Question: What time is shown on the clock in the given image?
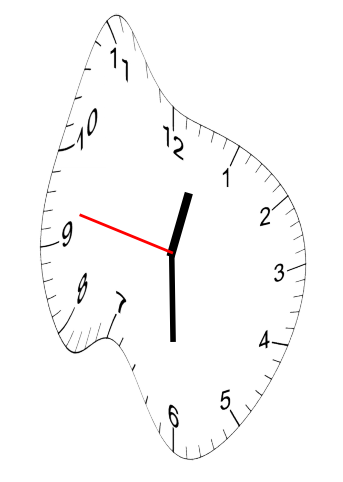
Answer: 12:29:47